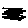
Label: zigzag